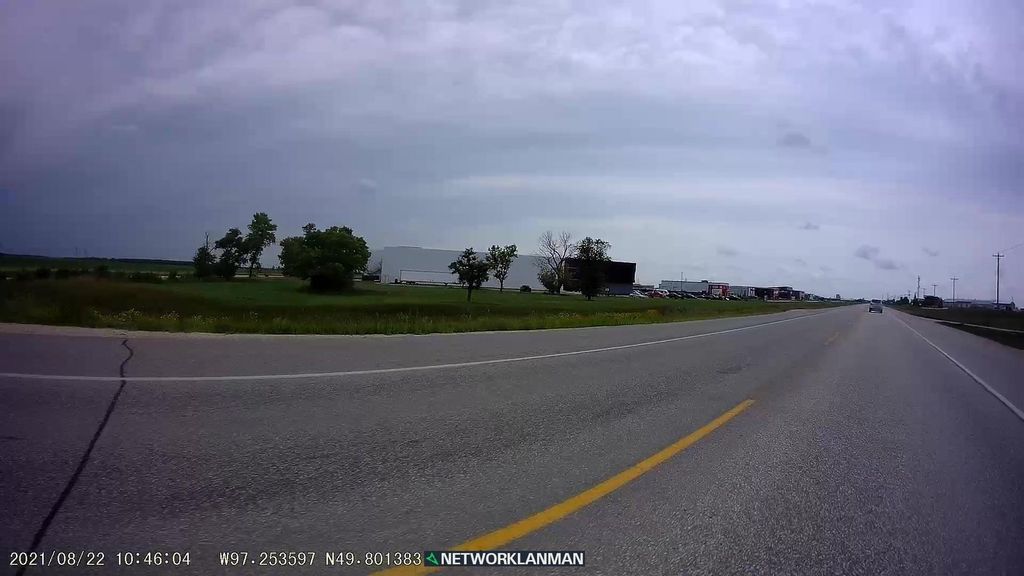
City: winnipeg